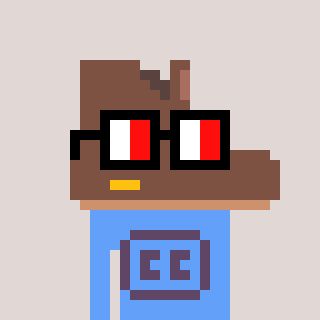
a pixel art character with square glasses with black frames and red eyes, a boot-shaped head and a blue-colored body on a warm background